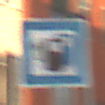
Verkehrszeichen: LadestationFuerElektrofahrzeuge
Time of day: MorningAfternoon
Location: Outdoor (Urban)
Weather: Clear
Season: NotSpecified
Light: Natural